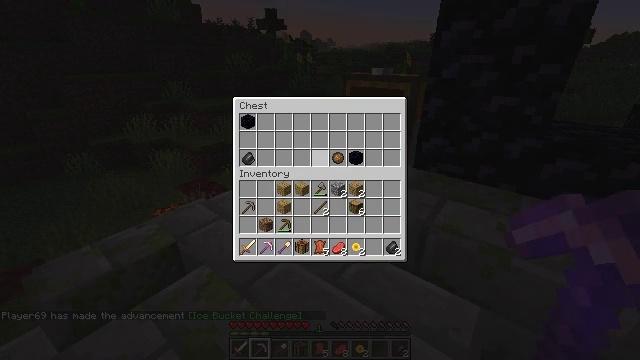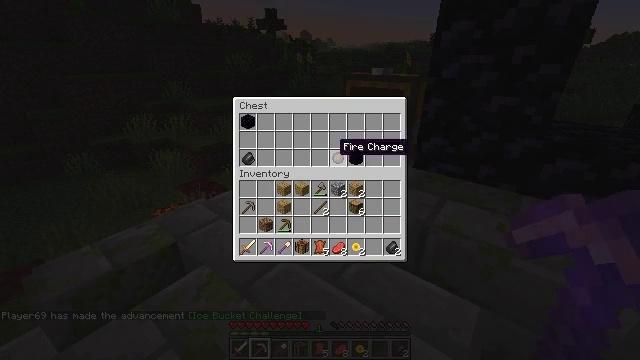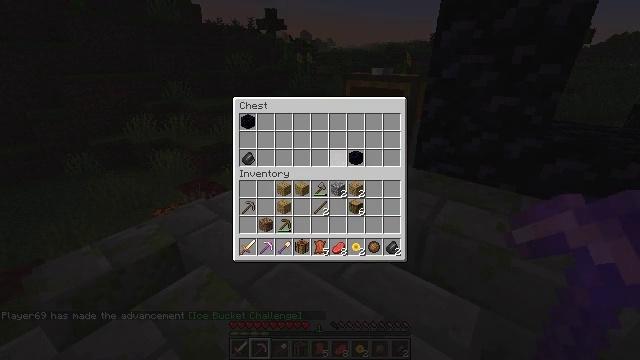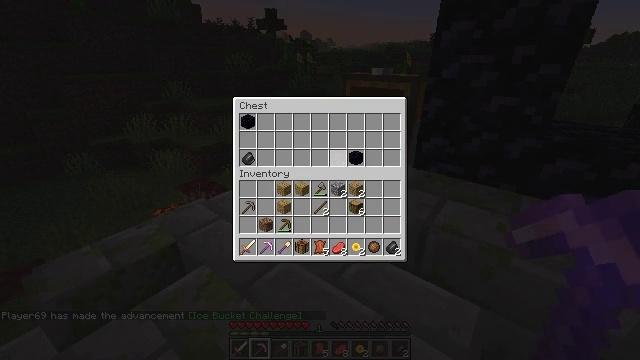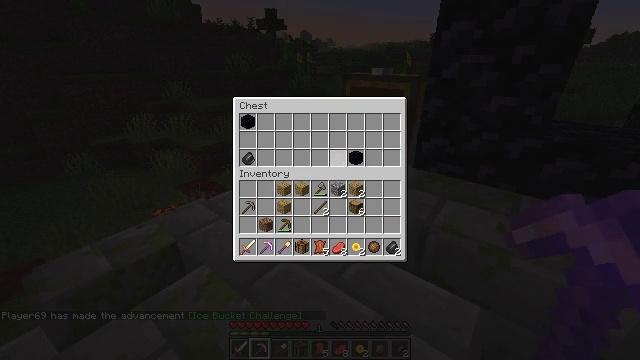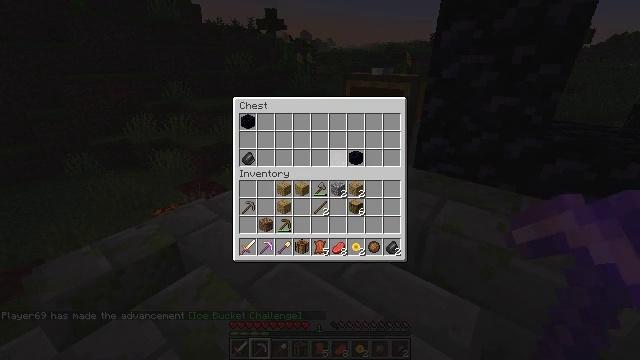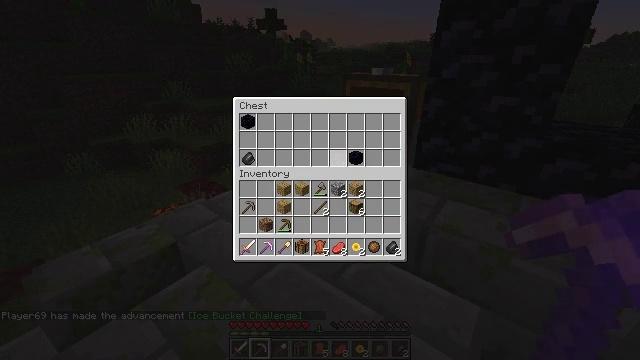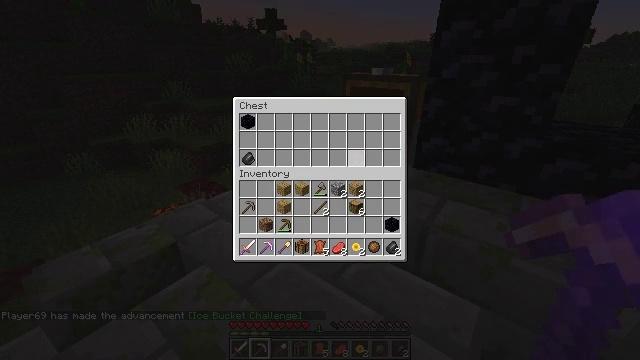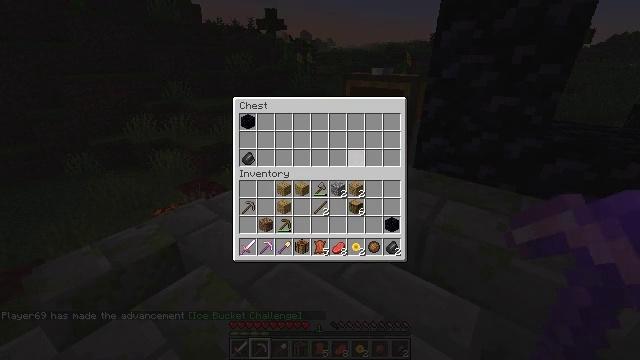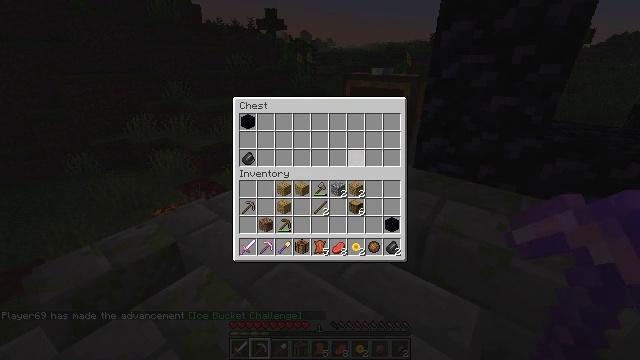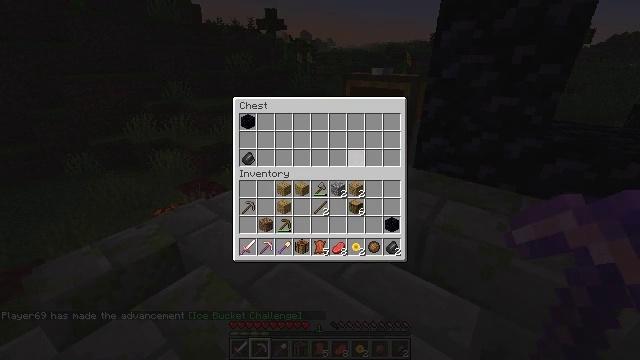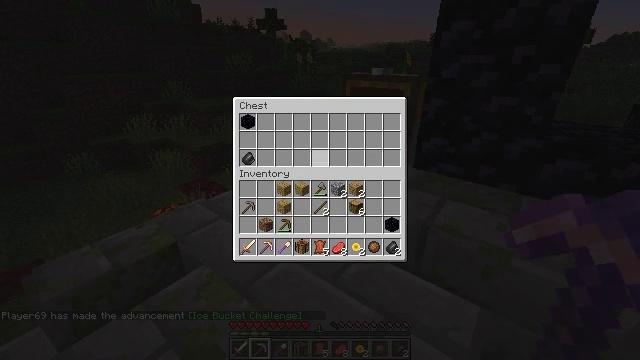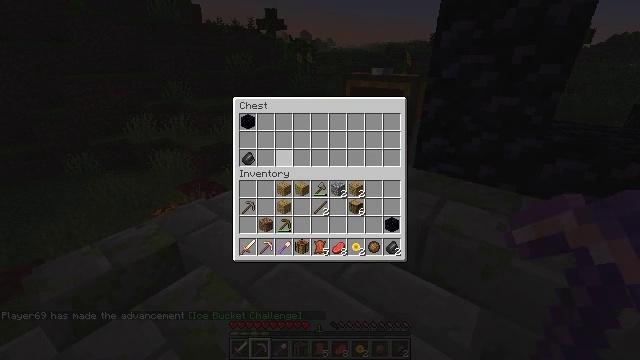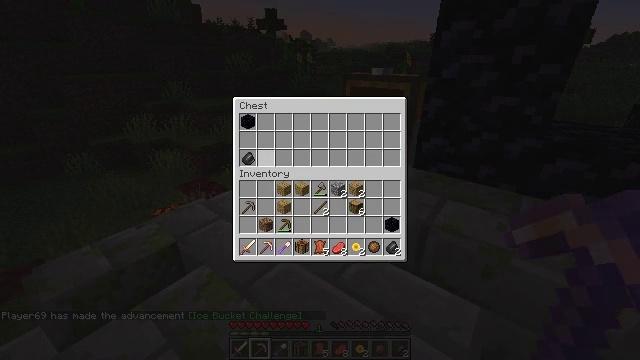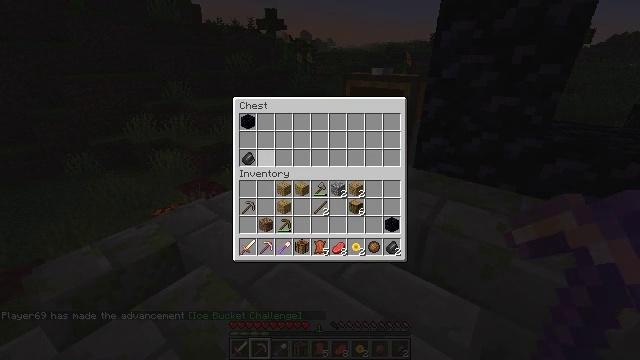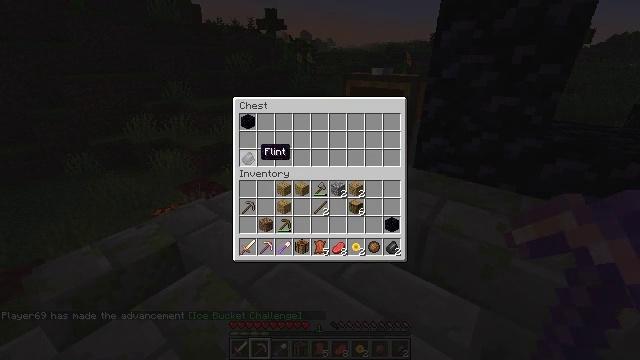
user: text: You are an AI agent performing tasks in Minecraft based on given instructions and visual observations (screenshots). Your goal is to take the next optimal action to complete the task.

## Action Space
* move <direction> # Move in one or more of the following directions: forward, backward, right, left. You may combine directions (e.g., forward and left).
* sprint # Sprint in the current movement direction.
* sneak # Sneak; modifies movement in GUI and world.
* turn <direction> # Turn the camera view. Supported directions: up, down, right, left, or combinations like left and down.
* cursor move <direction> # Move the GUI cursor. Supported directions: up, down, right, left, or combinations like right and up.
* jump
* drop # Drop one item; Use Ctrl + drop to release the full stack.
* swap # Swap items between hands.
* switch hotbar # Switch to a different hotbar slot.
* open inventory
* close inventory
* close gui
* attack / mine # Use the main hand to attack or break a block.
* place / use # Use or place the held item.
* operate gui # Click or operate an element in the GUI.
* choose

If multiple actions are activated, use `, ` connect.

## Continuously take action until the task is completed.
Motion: motion action
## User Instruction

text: Break the chest to retrieve items inside.
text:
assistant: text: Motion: sneak
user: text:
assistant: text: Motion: sneak, operate gui
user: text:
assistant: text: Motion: sneak, operate gui
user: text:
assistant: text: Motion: sneak, operate gui
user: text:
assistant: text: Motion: sneak
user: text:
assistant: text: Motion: sneak
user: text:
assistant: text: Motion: sneak, cursor move right, operate gui
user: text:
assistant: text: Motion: sneak, operate gui
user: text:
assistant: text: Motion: sneak, operate gui
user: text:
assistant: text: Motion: sneak, cursor move left
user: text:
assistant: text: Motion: sneak, cursor move left
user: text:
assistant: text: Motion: sneak, cursor move left
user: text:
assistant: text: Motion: sneak, cursor move left
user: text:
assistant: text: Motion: sneak, cursor move left
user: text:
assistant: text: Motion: sneak
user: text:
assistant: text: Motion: sneak
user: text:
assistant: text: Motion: sneak
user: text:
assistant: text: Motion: sneak, operate gui
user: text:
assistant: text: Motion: sneak, operate gui
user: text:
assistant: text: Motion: sneak, cursor move up, operate gui
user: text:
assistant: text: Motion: sneak, cursor move up
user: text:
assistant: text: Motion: sneak
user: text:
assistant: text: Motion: sneak
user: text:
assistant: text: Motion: sneak
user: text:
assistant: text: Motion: sneak, operate gui
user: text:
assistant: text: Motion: sneak, operate gui
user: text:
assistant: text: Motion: sneak, operate gui
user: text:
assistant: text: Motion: sneak
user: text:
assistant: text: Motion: no_op
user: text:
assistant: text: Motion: no_op